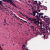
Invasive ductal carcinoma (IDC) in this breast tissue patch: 0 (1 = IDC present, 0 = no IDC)